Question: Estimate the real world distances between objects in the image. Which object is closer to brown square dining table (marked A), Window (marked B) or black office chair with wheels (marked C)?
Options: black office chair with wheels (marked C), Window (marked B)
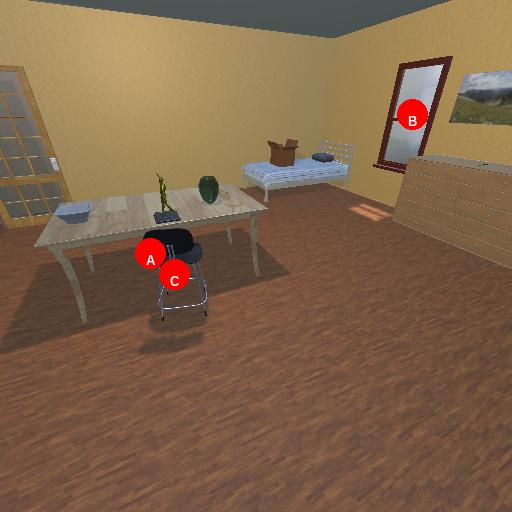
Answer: black office chair with wheels (marked C)